Interaction volume radius: 5 \u00c5
Interaction volume height: 35 \u00c5
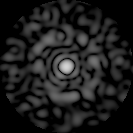
Disorder parameter: 0.845